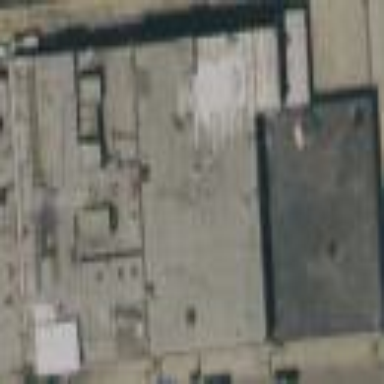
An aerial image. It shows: Industrial building.